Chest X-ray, AP view. Patient: 33 years old, sex M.
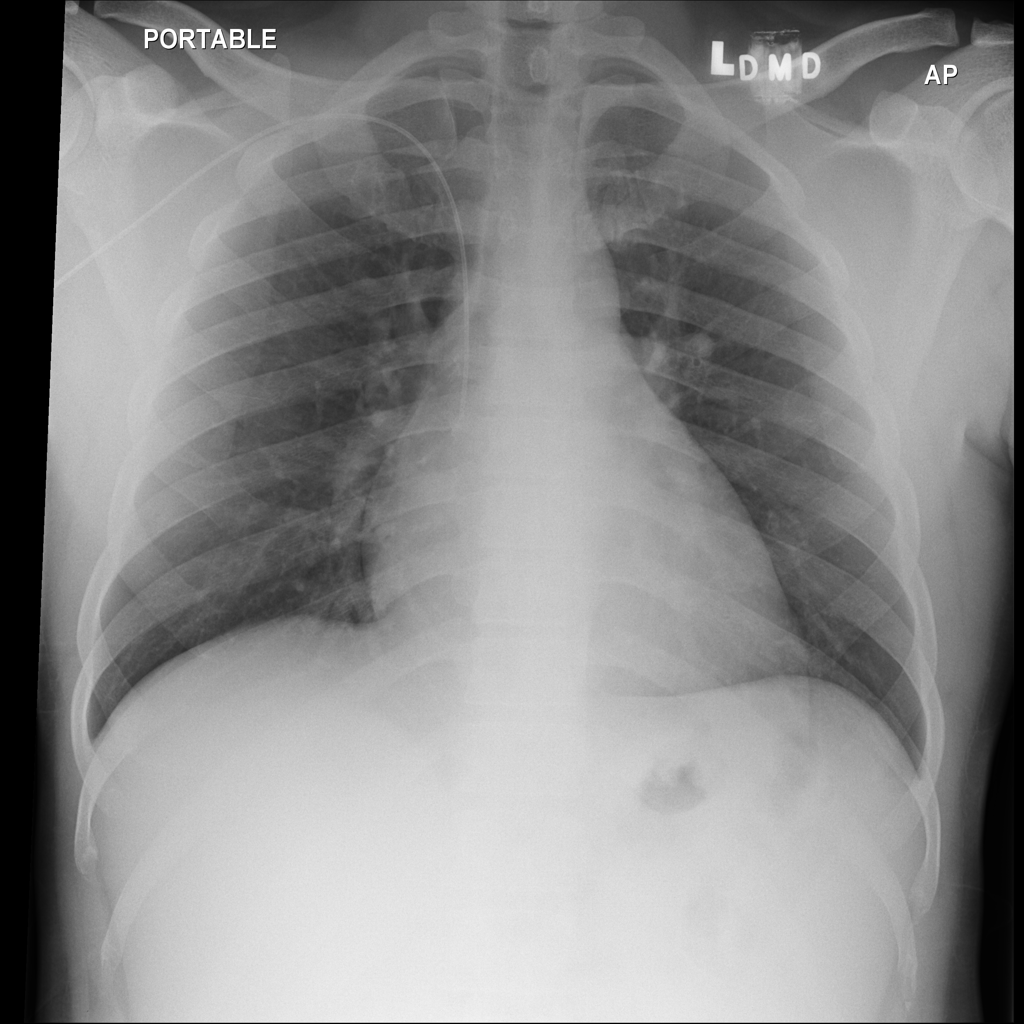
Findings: No Finding